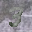
Label: 3